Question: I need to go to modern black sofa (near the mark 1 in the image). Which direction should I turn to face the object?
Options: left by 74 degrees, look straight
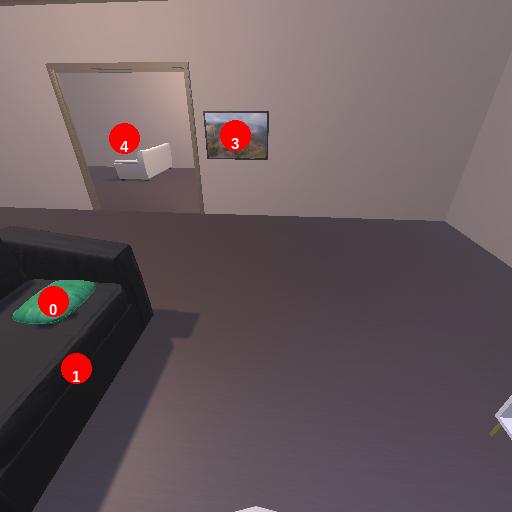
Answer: left by 74 degrees